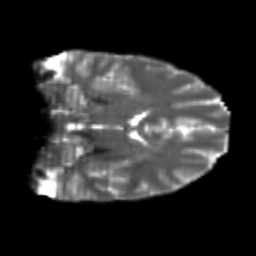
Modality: T2w
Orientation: coronal
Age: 23
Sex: male
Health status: healthy
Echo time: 0.074 s